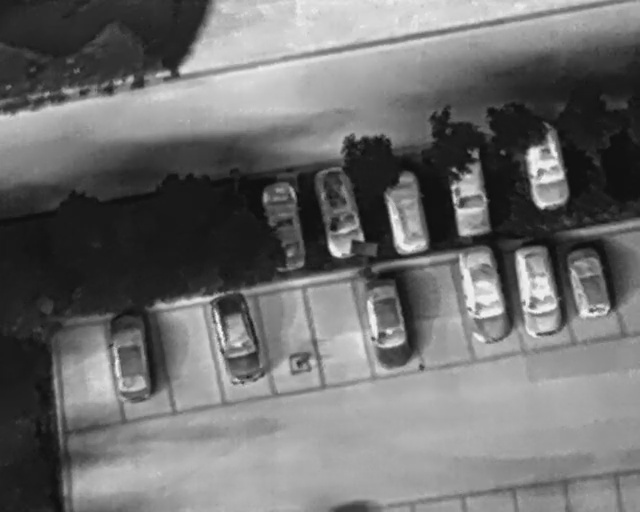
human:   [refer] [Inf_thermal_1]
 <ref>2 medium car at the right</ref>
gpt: <box>[[66, 34, 79, 41, 170], [86, 51, 97, 59, 165]]</box>

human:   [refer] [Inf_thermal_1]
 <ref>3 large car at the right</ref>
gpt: <box>[[67, 53, 83, 61, 168], [77, 52, 91, 60, 171], [77, 28, 91, 36, 164]]</box>

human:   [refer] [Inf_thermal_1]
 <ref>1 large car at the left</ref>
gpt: <box>[[13, 65, 27, 73, 172]]</box>

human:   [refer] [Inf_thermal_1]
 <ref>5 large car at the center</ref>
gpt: <box>[[29, 62, 44, 70, 163], [37, 40, 51, 48, 170], [45, 37, 60, 45, 167], [56, 37, 70, 45, 169], [53, 58, 67, 66, 167]]</box>